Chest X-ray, PA view. Patient: 35 years old, sex M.
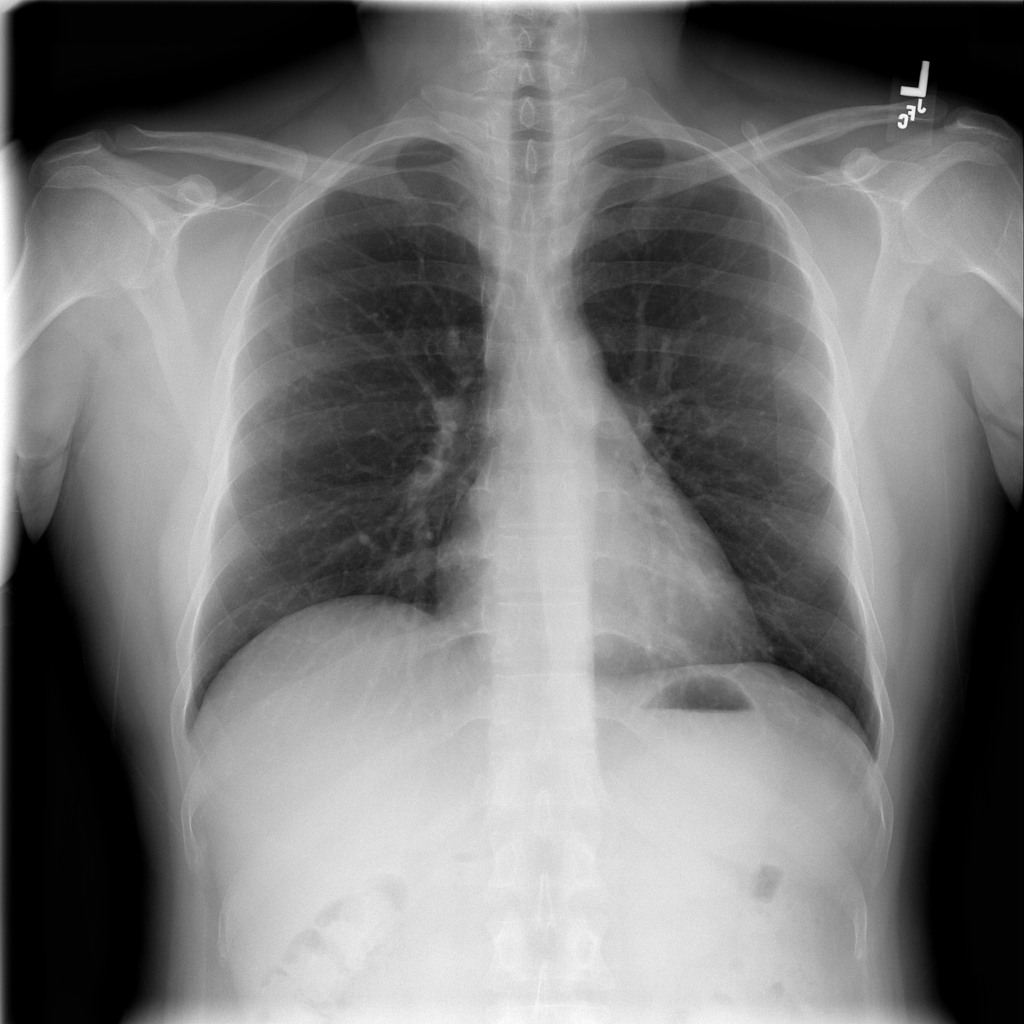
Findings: No Finding